Field crop: maize
Growth stage: 1
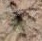
Species: salsola